Field crop: tomato
Growth stage: 1
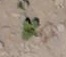
Species: solanum